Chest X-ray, PA view. Patient: 29 years old, sex M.
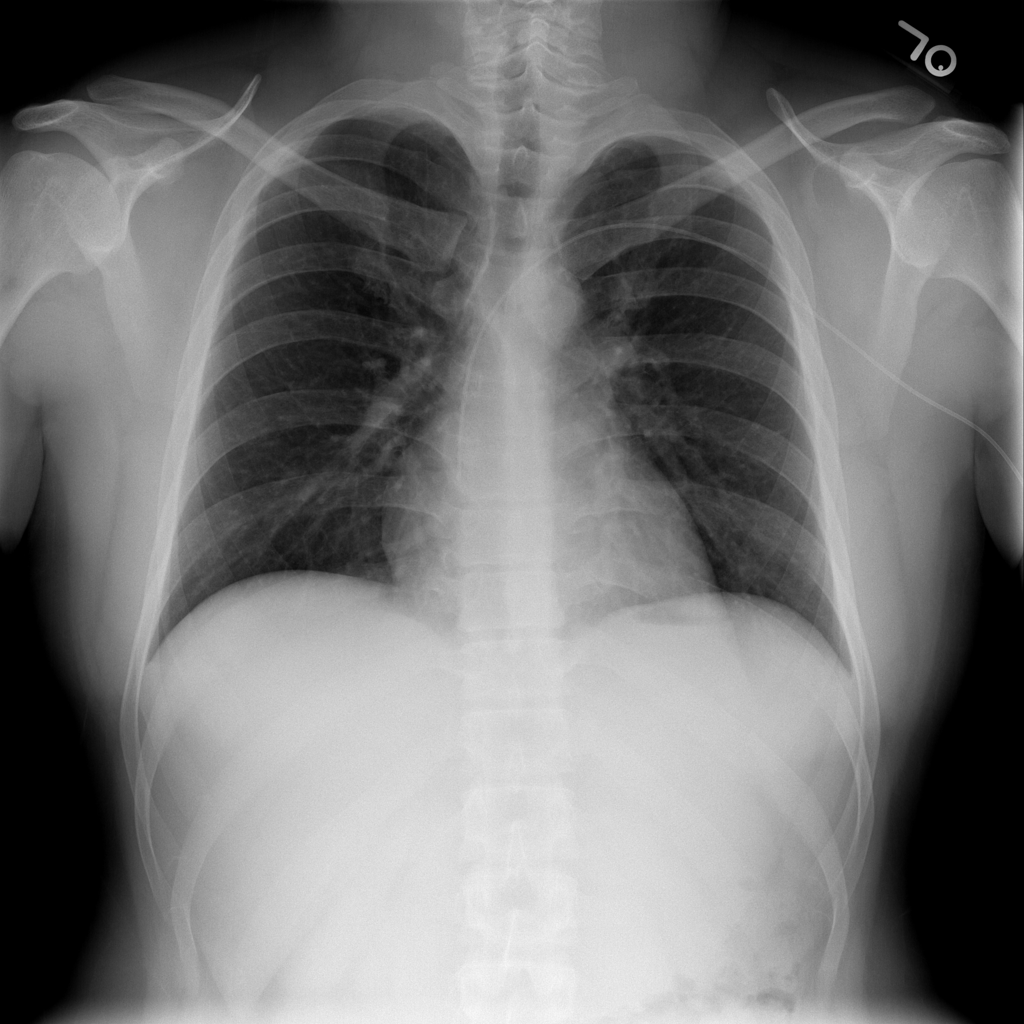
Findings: No Finding